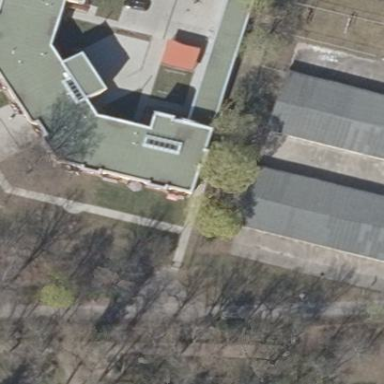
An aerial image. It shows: Building with flat roof.